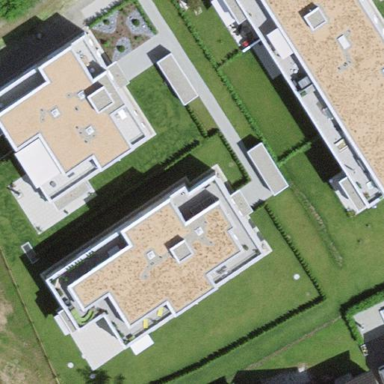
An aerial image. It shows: Image showing building with apartments.